Question: I have a web app that successfully gets to a page and clicks an "Upload File" button.
My app also successfully handles pop-up windows by monitoring and hooking them. For the most part, it's just to click "OK" or "Cancel" buttons. Buttons are easy.
What I need help with is the Choose-File dialog. I'm hooking it fine, but there are a lot of controls on it and I need some direction.

These are the child controls on it:
'''
DUIViewWndClassName,DirectUIHWND,CtrlNotifySink,NamespaceTreeControl,Static,SysTreeView32,CtrlNotifySink,Shell Preview Extension Host,CtrlNotifySink,SHELLDLL_DefView,DirectUIHWND,CtrlNotifySink,ScrollBar,CtrlNotifySink,ScrollBar,Static,Static,Static,ListBox,Static,Static,ComboBoxEx32,ComboBox,Edit,Static,ComboBox,Button,Button,Button,ScrollBar,WorkerW,ReBarWindow32,TravelBand,ToolbarWindow32,Address Band Root,msctls_progress32,Breadcrumb Parent,ToolbarWindow32,ToolbarWindow32,UniversalSearchBand,Search Box,SearchEditBoxWrapperClass,DirectUIHWND
'''
I would be happy with sticking an exact path/file into the File-Name textbox/combobox and clicking "Open". The button part is easy, but I don't know either how to select files in the window, and/or how to put my path into the File-Name entry field.
Right now I have something like this:
'''
<DllImport("user32.dll")> _
Private Shared Function GetClassName(ByVal hWnd As IntPtr, ByVal lpClassName As StringBuilder, ByVal nMaxCount As Int32) As Int32
End Function
<DllImport("user32.dll")> _
Private Shared Function GetWindowText(ByVal hWnd As IntPtr, ByVal text As StringBuilder, ByVal maxLength As Int32) As Int32
End Function
<DllImport("user32.dll")> _
Private Shared Function GetDlgCtrlID(ByVal hwndCtl As IntPtr) As Integer
End Function
....
Private Shared Function hwndHandler() As Int32
Dim ptrButtonhwnd As IntPtr
For Each pChild As IntPtr In Interop.ChildWindows(pPopup.hwnd)
Dim sbControl As New StringBuilder(255)
GetClassName(pChild, sbControl, sbControl.Capacity)
If "Button".Equals(sbControl.ToString()) Then
Dim sbText As New StringBuilder(255)
GetWindowText(pChildOfDialog, sbText, sbText.Capacity)
If "&Open".Equals(sbText.ToString()) Then
ptrButtonHwnd = pChild
End If
End If
Next
If ptrButtonHwnd <> IntPtr.Zero Then
Dim ctrlId As Int32 = GetDlgCtrlID(ptrButtonHwnd)
SendMessage(pPopup.hwnd, WM_COMMAND, New IntPtr(ctrlId), ptrButtonHwnd)
Return 1
End If
Return 0
End Function
'''
This works fine, but I need to add something to select a file to open either by inputting it into the text/combo field, or by selecting it in the window.
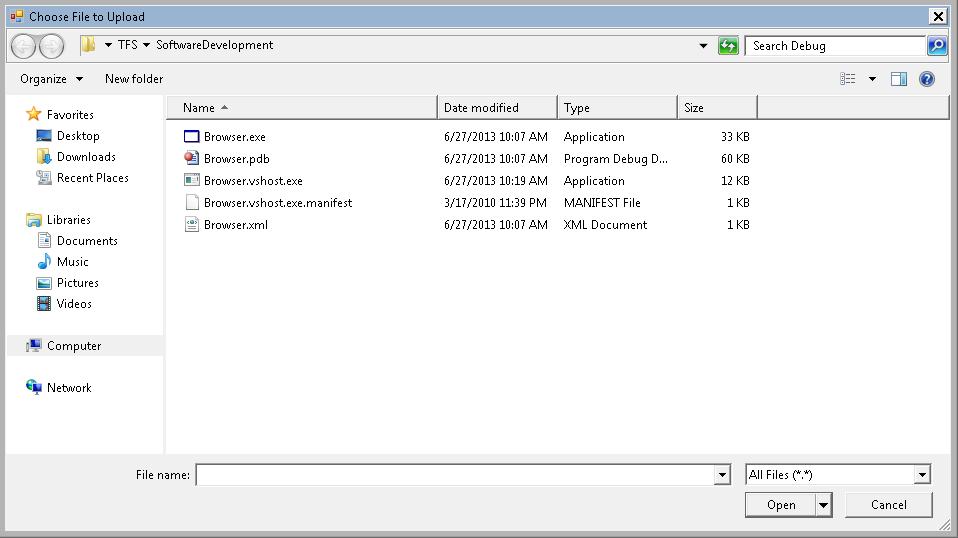
Answer: I found the answer was to look for a control with the text of "Edit", which was one of the controls listed in my original list.
So according to my code posted above, I made a new pointer 'ptrEdit', and assigned it the control where '"Edit".Equals(sbControl.ToString())'.
Then to manipulate it, I used one of the DLLs:
'''
If ptrEdit <> IntPtr.Zero Then
SetWindowText(pEditHwnd, strFilePath)
If ptrButtonHwnd <> IntPtr.Zero Then
Dim ctrlId As Int32 = GetDlgCtrlID(ptrButtonHwnd)
SendMessage(cwp.hwnd, WM_COMMAND, New IntPtr(ctrlId), ptrButtonHwnd)
Return 1
End If
End If
'''
And so I was able to control the "Choose File To Upload" Dialog Box.